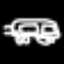
Label: chair